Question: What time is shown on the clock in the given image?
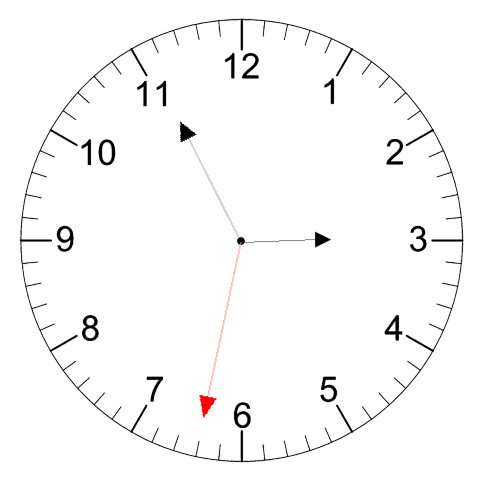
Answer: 02:55:32